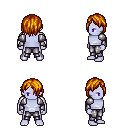
a pixel art fantasy rpg character, male body template, dark elf, purple skin, steel arm armor, metal pants, dark blonde bangs hairstyle, four views (front, back, left, right), 2x2 character sprite sheet, small pixel art, hard edges, no anti-aliasing